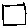
Label: square